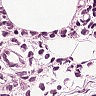
Metastatic tissue present: yes